Question: I'm planning to write a program using Open-CV to count the number of objects in an image similar to the one below.

The method I'm planning to employ is to use the histogram to threshold the image and then to use Blob detection to count the number of Blobs that are identified. This would work fine as long as the pellet like objects do not touch each other. (Overlapping is out of scope though) I've looked into the possibility of using the Watershed segmentation to identify objects that are touching each other.
What I'm not clear is, how to apply these two techniques for an image that may or may not have overlapping pellets. Provided that there is at least one instance of pellets touching each other in an image, am I to perform both the techniques? If so in what order? Or am I to perform Watershed only since there's going to be overlapping somewhere and performing Blob detection would lead to an erroneous output due to the merged blobs? Thanks in advance.
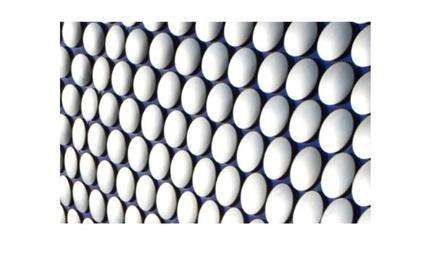
Answer: You say "Provided that there is at least one instance of overlapping in an image" but also "Overlapping is out of scope though".
If the Watershed algorithm handles images with overlapping pellets, Blob detection will probably not provide any advantage (since it will merge overlapping objects).
If you really wanted to combine the approaches, you could run both of them in their own pipelines, and use a probabilistic model to combine the two. But it's best to start simple and see what sort of results you get first.
Here's an example using Matlab which performs cell segmentation using Watershed:
<URL>
If you need to avoid counting objects which are only partially in view, you can use a Voronoi diagram and remove objects that connect with the edges:
<URL>